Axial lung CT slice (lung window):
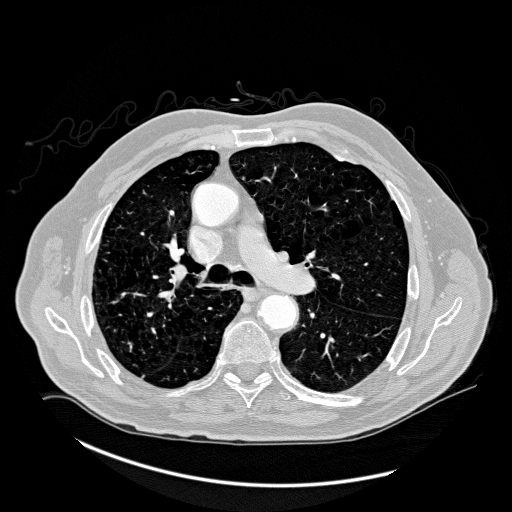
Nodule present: no